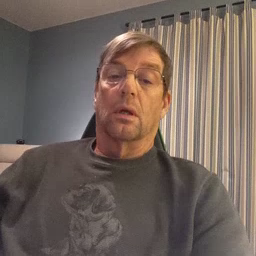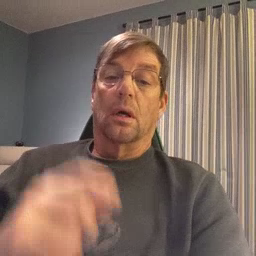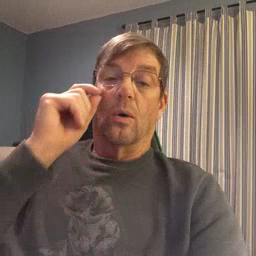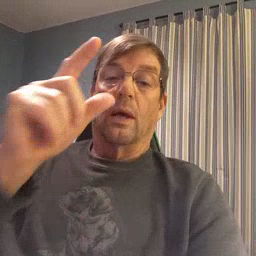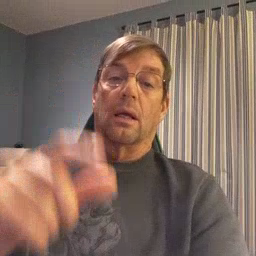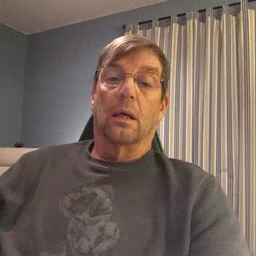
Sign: awake